The image is a wavelet scalogram (time versus scale/frequency) of a rolling-element bearing's vibration signal. Determine the bearing's health state. Answer with exactly one of: normal, inner_race, outer_race, ball.
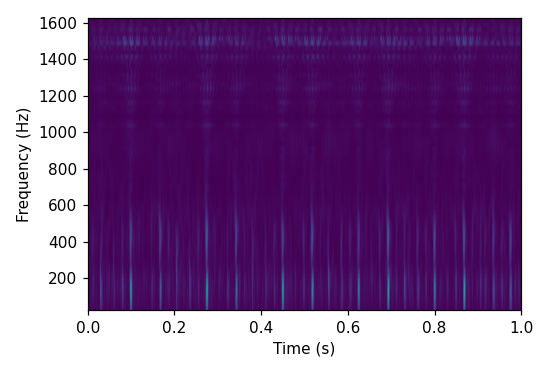
Answer: outer_race